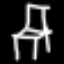
Label: chair